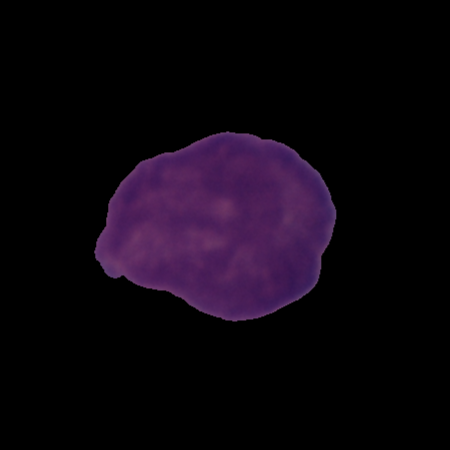
Label: cancer